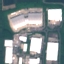
Land use / land cover class: Industrial